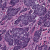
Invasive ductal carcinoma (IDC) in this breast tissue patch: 0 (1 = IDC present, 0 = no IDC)